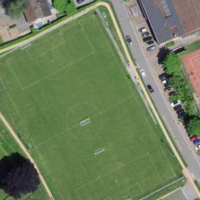
EUNIS habitat code: 53
Species observed at this site:
Podarcis muralis